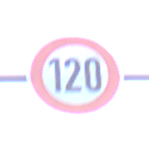
Verkehrszeichen: Geschwindigkeit120
Umgebung: Outdoor, Urban
Tageszeit: SunriseSunset
Wetter: Clear
Licht: Natural
Jahreszeit: NotSpecified
Kontrast: LowContrast